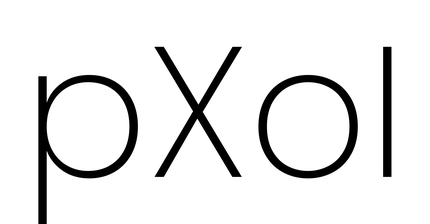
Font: Poppins-ExtraLight